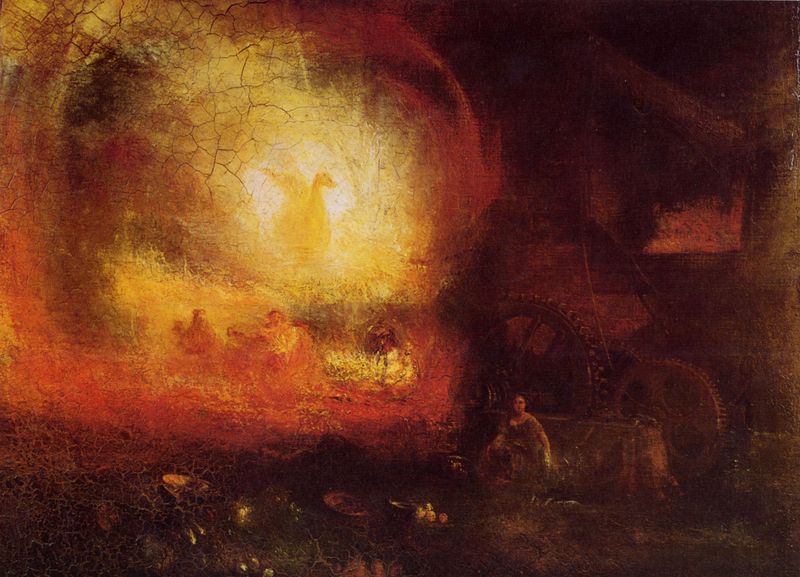
Titel: Der Held der hundert Kämpfe
Künstler: William Turner
Standort: London
Institution: Tate Gallery
Schlagwörter: dunkel, feuer, flügel, gemälde, himmel, mann, schatten, vogel, wasser, weiß, frauen, gelb, grün, menschen, mädchen, ocker, sitzen, braun, frau, grau, hell, hintergrund, kleid, licht, männer, nacht, orange, vordergrund, gebäude, haus, obst, rot, tier, tiere, leute, mensch, schale, schüssel, teller, öl, mühle, sonnenaufgang, hütte, sonne, figur, gold, sitzend, personen, england, höhle, genre, kreis, ofen, pferd, reiter, rund, räder, engel, früchte, schalen, stilleben, apfel, äpfel, düster, körbe, hitze, risse, giebel, mauer, rast, fabrik, arbeiter, figuren, industrie, rad, ölgemälde, angst, brand, flut, sturm, turner, unglück, essen, riemen, finster, metall, balken, leuchten, unscharf, flucht, eisen, maschine, lichtstrahl, helligkeit, brennen, explosion, flammen, glut, strahlen, geschirr, schrecken, gestalten, schein, verschwommen, firnis, rissig, verwischt, apokalypse, hölle, vision, fabelwesen, unfall, industrialisierung, sieben, erscheinung, zentrum, leuchtend, esse, gegenlicht, gloriole, strahlend, geflügelt, illusion, hirten, stahl, kreisen, ungeheuer, lichtschein, drachen, drache, mühlrad, wasserrad, lichtkegel, feuersbrunst, inferno, zahnräder, zahnrad, maschinen, hochofen, stahlwerk, elemente, mühlräder, feuerschein, sprünge, william, beschädigt, schmelze, krakelee, aura, phönix, william turner, gleissend, spinnennetz, blendung, abstich, die kämpfe der elemente, eisenhütte, fürchten, industrier, inustrialisierung, krob, kämpfe, lichterloh, messmer, messmerbirne, rambrandt, räderwerk, illumination, lichterscheinung, grossbritannien, mallod william turner